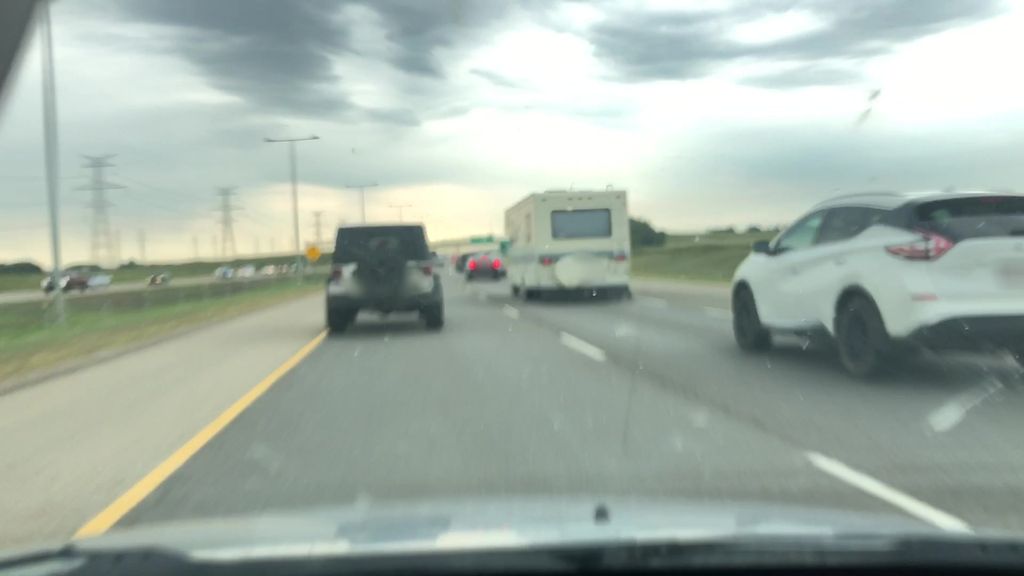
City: edmonton